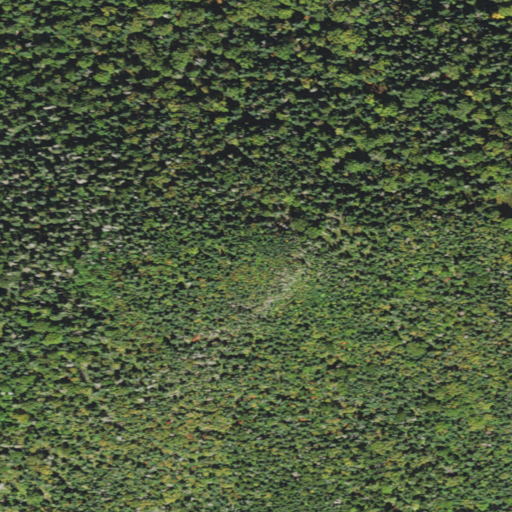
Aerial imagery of mountain in New Hampshire named Mount Joseph Whipple containing mixed forest and evergreen forest